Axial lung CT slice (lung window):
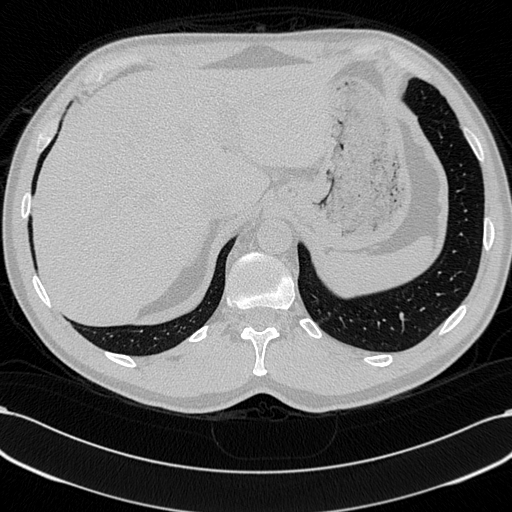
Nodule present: no